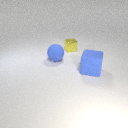
small yellow metal cube behind large blue rubber sphere